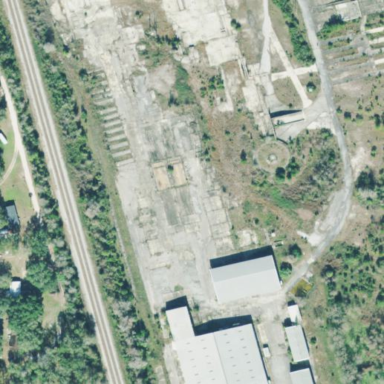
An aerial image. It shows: Brownfield site.